【题型】解答题　【知识点】函数　【难度】easy
某公园有一块如图所示的区域$OACB$,该场地由线段$OA$、$OB$、$AC$及曲线段$BC$围成.经测量,$\angle AOB=90^\circ$, $OA=OB=100$米,曲线$BC$是以$OB$为对称轴的抛物线的一部分,点$C$到$OA$、$OB$的距离都是50米.现拟在该区域建设一个矩形游乐场$OEDF$,其中点$D$在曲线段$BC$上,点$E$、$F$分别在线段$OA$、$OB$上,且该游乐场最短边长不低于30米.设$DF=x$米,游乐场的面积为$s$平方米.

\vspace{2em}

\noindent (1)试建立平面直角坐标系,求曲线段$BC$的方程;

\vspace{1em}

\noindent (2)求面积$s$关于$x$的函数解析式$S=f(x)$;

\vspace{1em}

\noindent (3)试确定点$D$的位置,使得游乐场的面积$s$最大.
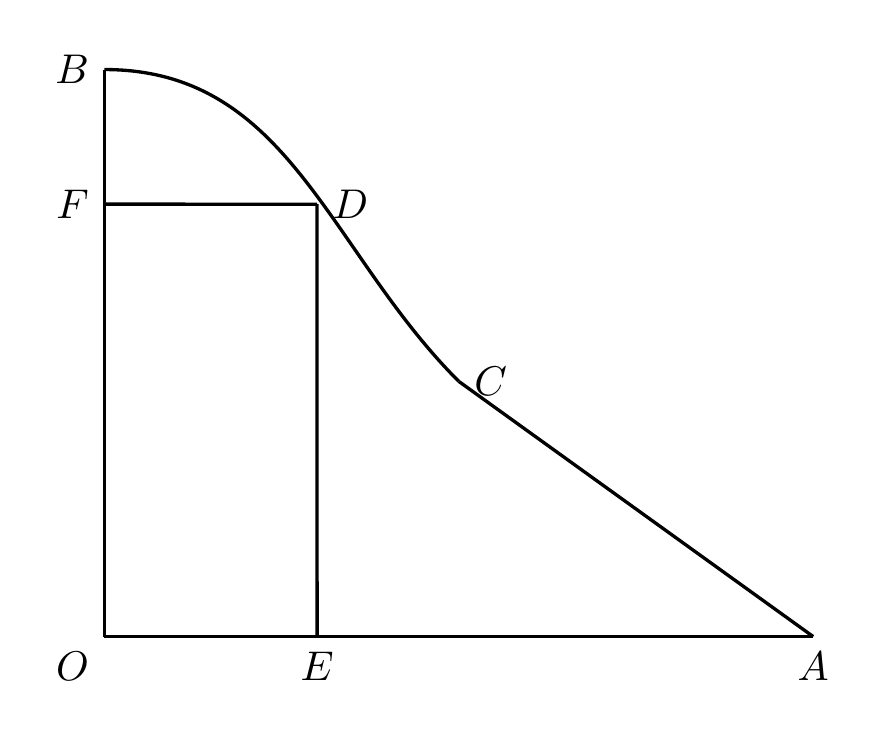
【解答】
\noindent 【答案】(1)$y=-\dfrac{1}{50}x^2+100(0\leq x\leq 50)$
\vspace{1em}
\noindent 【详解】(1)以$O$为坐标原点,$OA$、$OB$所在直线分别为$x$轴、$y$轴建立平面直角坐标系,如图所示,则$A(100,0)$, $B(0,100)$, $C(50,50)$,

\vspace{1em}
\noindent 设曲线$BC$所在的抛物线方程为$y=ax^2+c$, $a<0$, 点$B$, $C$在抛物线上,
\noindent 则$\begin{cases} c=100 \\ 2500a+c=50 \end{cases}$, 解得$a=-\dfrac{1}{50}$, $c=100$,
\noindent 所以曲线段$BC$所在的抛物线方程为$y=-\dfrac{1}{50}x^2+100(0\leq x\leq 50)$.
\vspace{1em}
\noindent (2)因为点$D$在曲线段$BC$上, $|DF|=x$, $30\leq x\leq 50$, 所以$|DE|=-\dfrac{1}{50}x^2+100$,
\noindent $\therefore S=f(x)=x\left(-\dfrac{1}{50}x^2+100\right)=-\dfrac{1}{50}x^3+100x$, $30\leq x\leq 50$.
\vspace{1em}
\noindent (3)$\because f'(x)=-\dfrac{3}{50}x^2+100$, $30\leq x\leq 50$.
\noindent 令$-\dfrac{3}{50}x^2+100=0$, 解得$x=\pm\dfrac{50\sqrt{6}}{3}$,
\noindent 当$x\in\left[30,\dfrac{50\sqrt{6}}{3}\right]$时, $f'(x)>0$, 当$x\in\left(\dfrac{50\sqrt{6}}{3},50\right]$时, $f'(x)<0$,
\noindent 所以$x\in\left[30,\dfrac{50\sqrt{6}}{3}\right]$时, 函数$f(x)$单调递增, $x\in\left(\dfrac{50\sqrt{6}}{3},50\right]$时, 函数$f(x)$单调递减.
\noindent 因此, 当$x=\dfrac{50\sqrt{6}}{3}$时, $S=f\left(\dfrac{50\sqrt{6}}{3}\right)=\dfrac{10000\sqrt{6}}{9}$是极大值也是最大值,
\noindent 即当点$D$在曲线段$BC$上且到$OB$的距离为$\dfrac{50\sqrt{6}}{3}$米时,游乐场的面积最大.

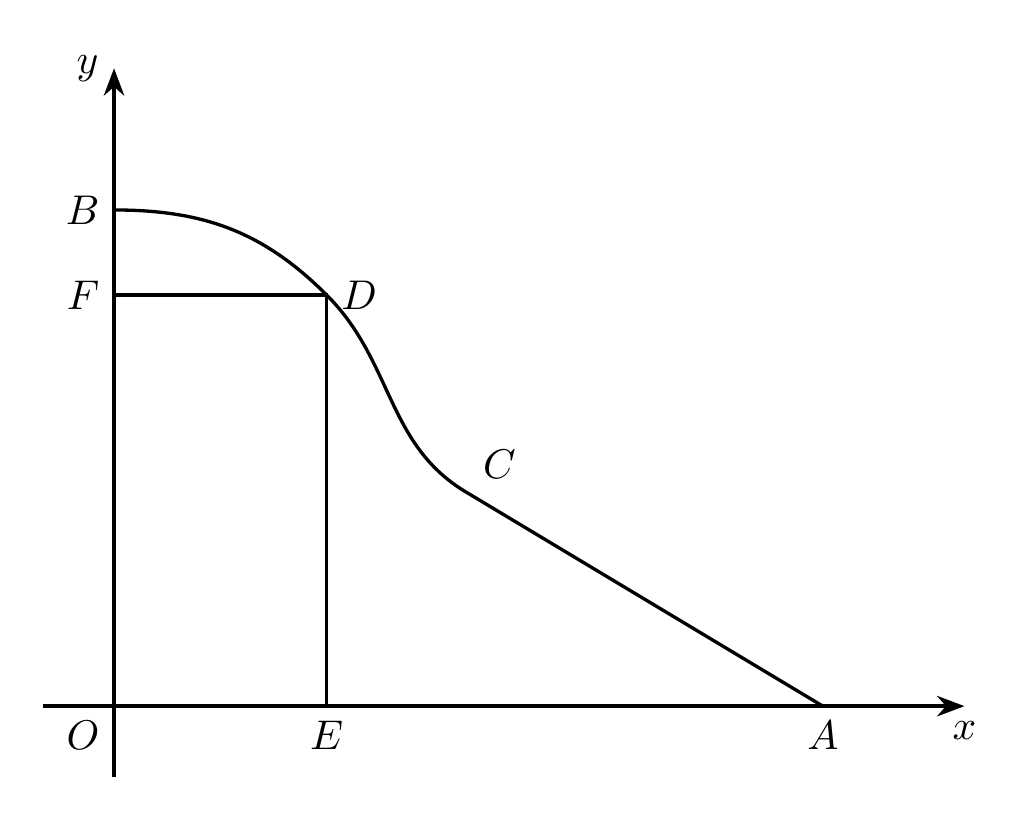